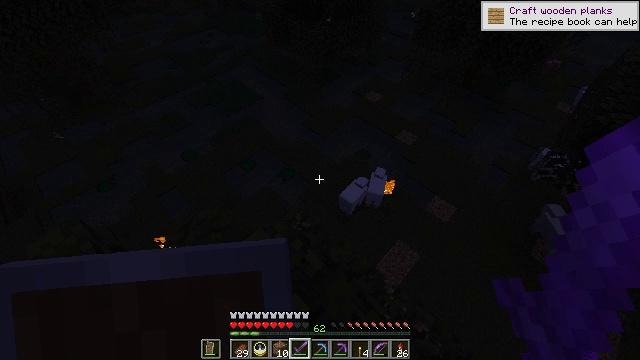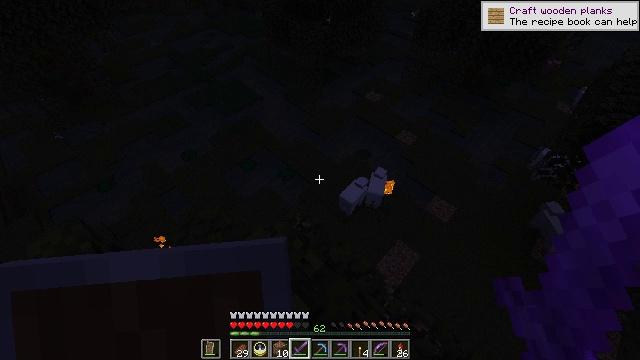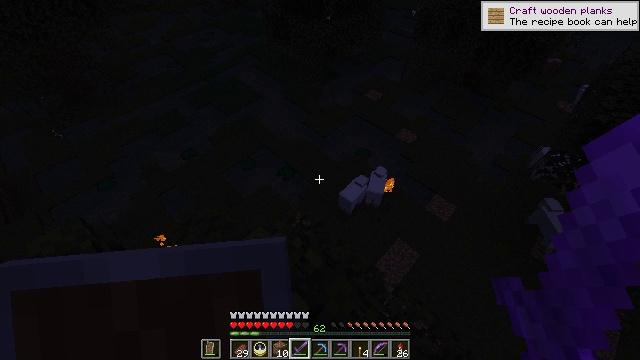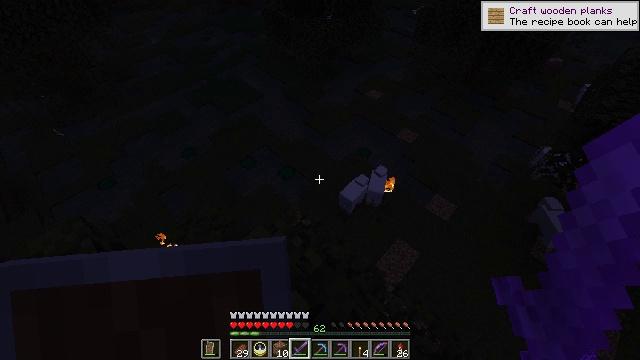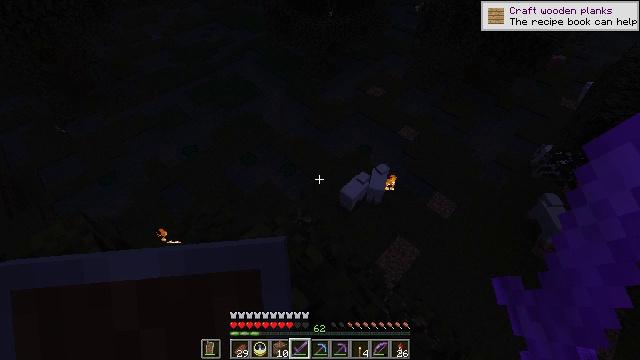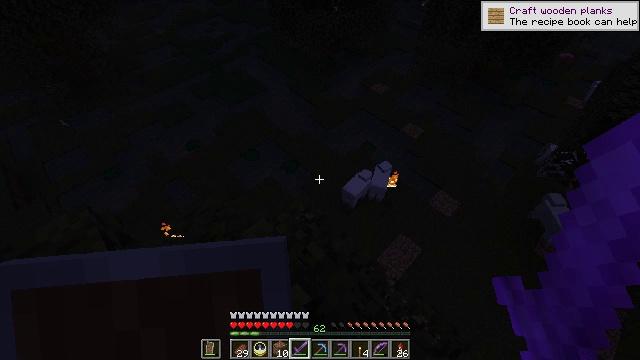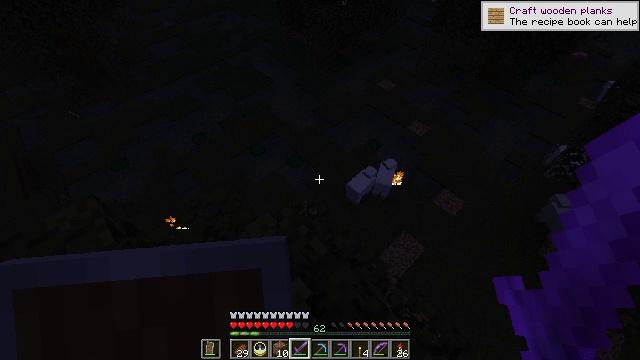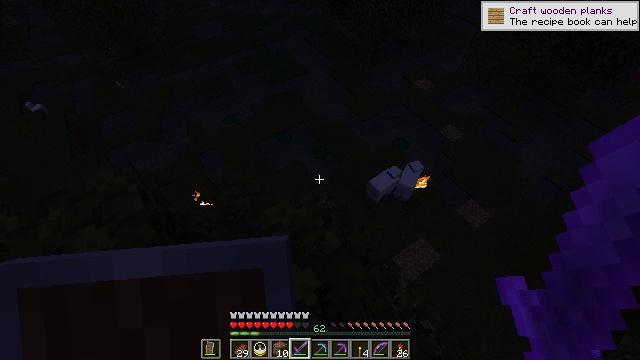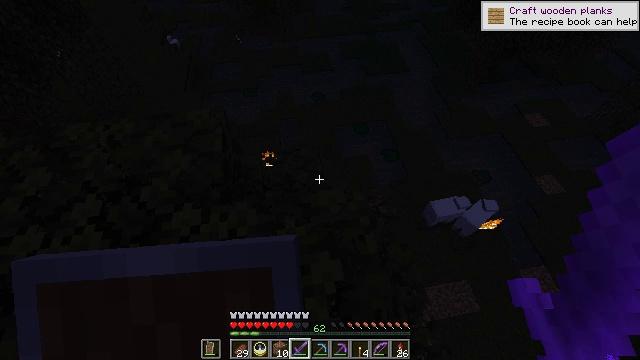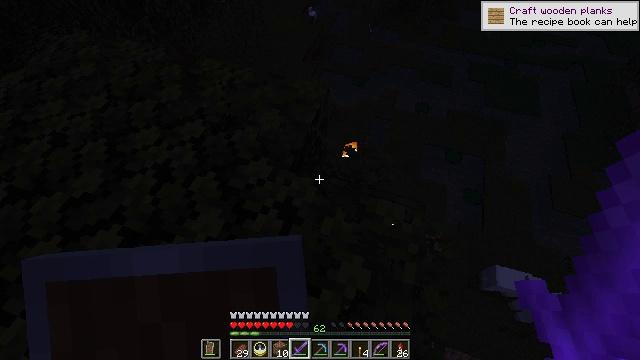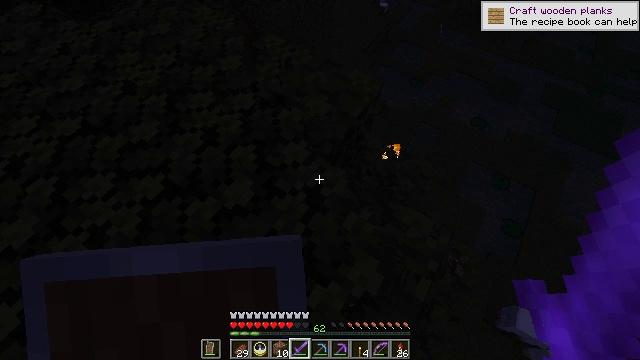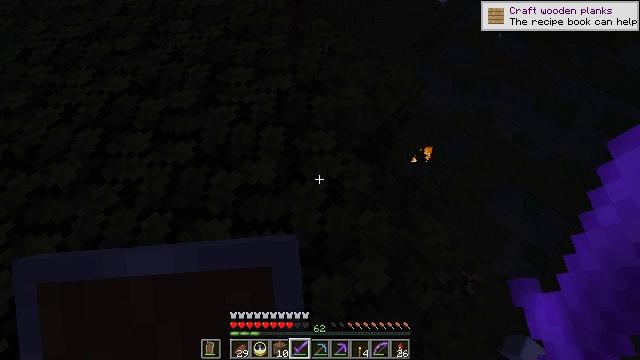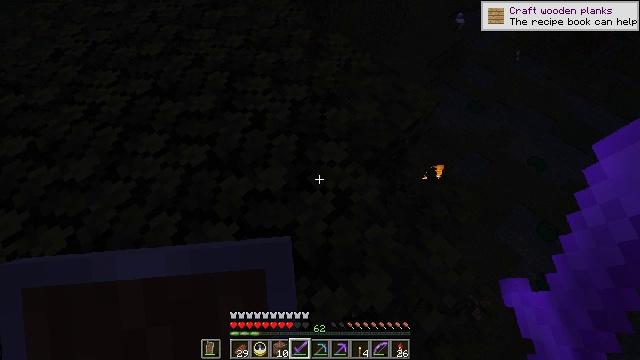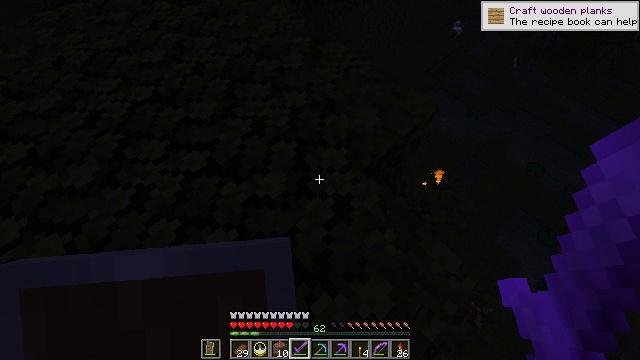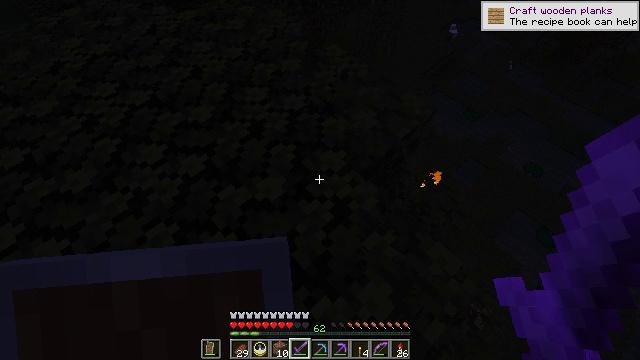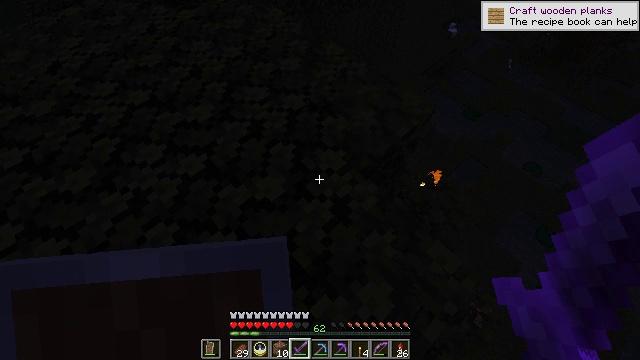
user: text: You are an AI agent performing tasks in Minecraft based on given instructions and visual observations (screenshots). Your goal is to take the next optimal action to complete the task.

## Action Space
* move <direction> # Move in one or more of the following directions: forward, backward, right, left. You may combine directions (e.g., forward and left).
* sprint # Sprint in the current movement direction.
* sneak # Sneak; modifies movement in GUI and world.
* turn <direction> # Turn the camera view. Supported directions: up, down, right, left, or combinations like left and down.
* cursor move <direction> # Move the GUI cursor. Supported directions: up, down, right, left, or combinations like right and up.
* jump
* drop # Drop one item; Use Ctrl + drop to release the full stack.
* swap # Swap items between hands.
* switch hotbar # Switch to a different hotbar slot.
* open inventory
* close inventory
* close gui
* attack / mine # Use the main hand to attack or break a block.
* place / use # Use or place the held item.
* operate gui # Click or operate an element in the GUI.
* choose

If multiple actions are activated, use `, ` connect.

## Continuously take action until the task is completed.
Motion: motion action
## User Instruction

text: Combat the slime.
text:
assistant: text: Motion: no_op
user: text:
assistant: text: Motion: no_op
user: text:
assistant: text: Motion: no_op
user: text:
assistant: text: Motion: no_op
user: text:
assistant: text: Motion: no_op
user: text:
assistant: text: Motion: turn left
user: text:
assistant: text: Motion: turn left and down
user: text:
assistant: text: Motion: turn left and down
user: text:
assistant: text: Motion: turn left and down
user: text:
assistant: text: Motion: turn left and down
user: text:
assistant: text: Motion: turn left and down
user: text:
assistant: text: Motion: turn left and up
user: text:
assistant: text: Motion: turn up
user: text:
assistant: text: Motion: no_op
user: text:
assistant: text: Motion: no_op
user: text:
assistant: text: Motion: no_op
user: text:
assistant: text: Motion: turn left
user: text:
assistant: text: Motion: move forward
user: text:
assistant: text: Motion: move forward
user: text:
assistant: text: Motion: move forward
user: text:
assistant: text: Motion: move forward
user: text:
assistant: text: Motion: move forward
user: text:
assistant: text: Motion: move forward
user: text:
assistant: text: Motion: move forward
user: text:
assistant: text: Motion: move forward
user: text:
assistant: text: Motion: move forward, turn right
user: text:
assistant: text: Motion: move forward
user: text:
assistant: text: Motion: move forward
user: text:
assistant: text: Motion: no_op
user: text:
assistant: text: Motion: no_op